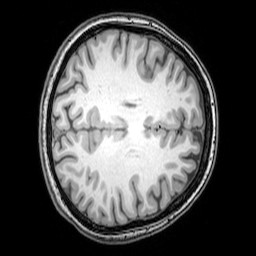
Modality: T1w
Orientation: axial
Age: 23
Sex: female
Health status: healthy
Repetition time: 0.081 s
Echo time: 0.037 s